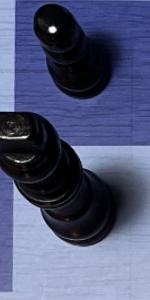
Label: King_Black